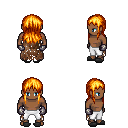
a pixel art fantasy rpg character, male body template, human, dark skin, brown tattered cape, white pants, light blonde unkempt hairstyle, metal gloves, gray slippers, four views (front, back, left, right), 2x2 character sprite sheet, small pixel art, hard edges, no anti-aliasing